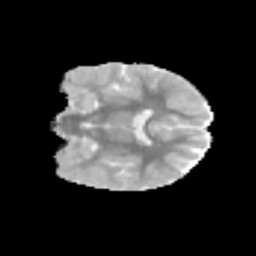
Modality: MD
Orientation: coronal
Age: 9
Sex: female
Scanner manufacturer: siemens
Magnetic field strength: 3 T
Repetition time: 3.8 s
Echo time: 0.07 s